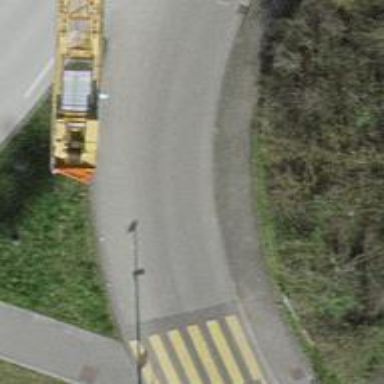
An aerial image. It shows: Primary link highway with asphalt surface.